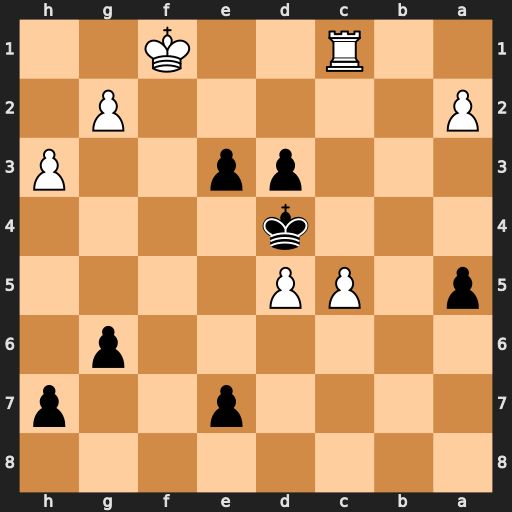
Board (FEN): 8/4p2p/6p1/p1PP4/3k4/3pp2P/P5P1/2R2K2
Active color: b
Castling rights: -
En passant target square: -
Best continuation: d2 Rd1 Kd3